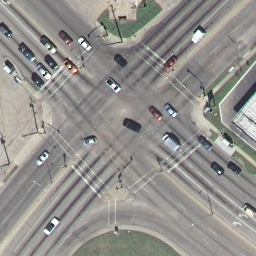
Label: intersection